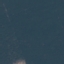
Land use / land cover: Forest